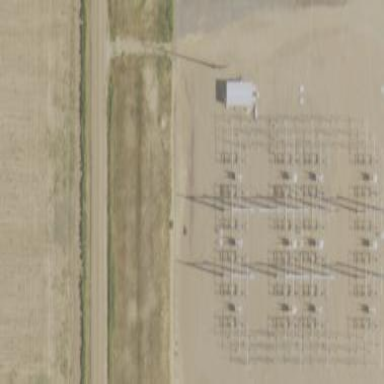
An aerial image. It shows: Outdoor power substation with fence surrounding it. The substation operates at the transmission level.